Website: lowes
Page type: billing-address
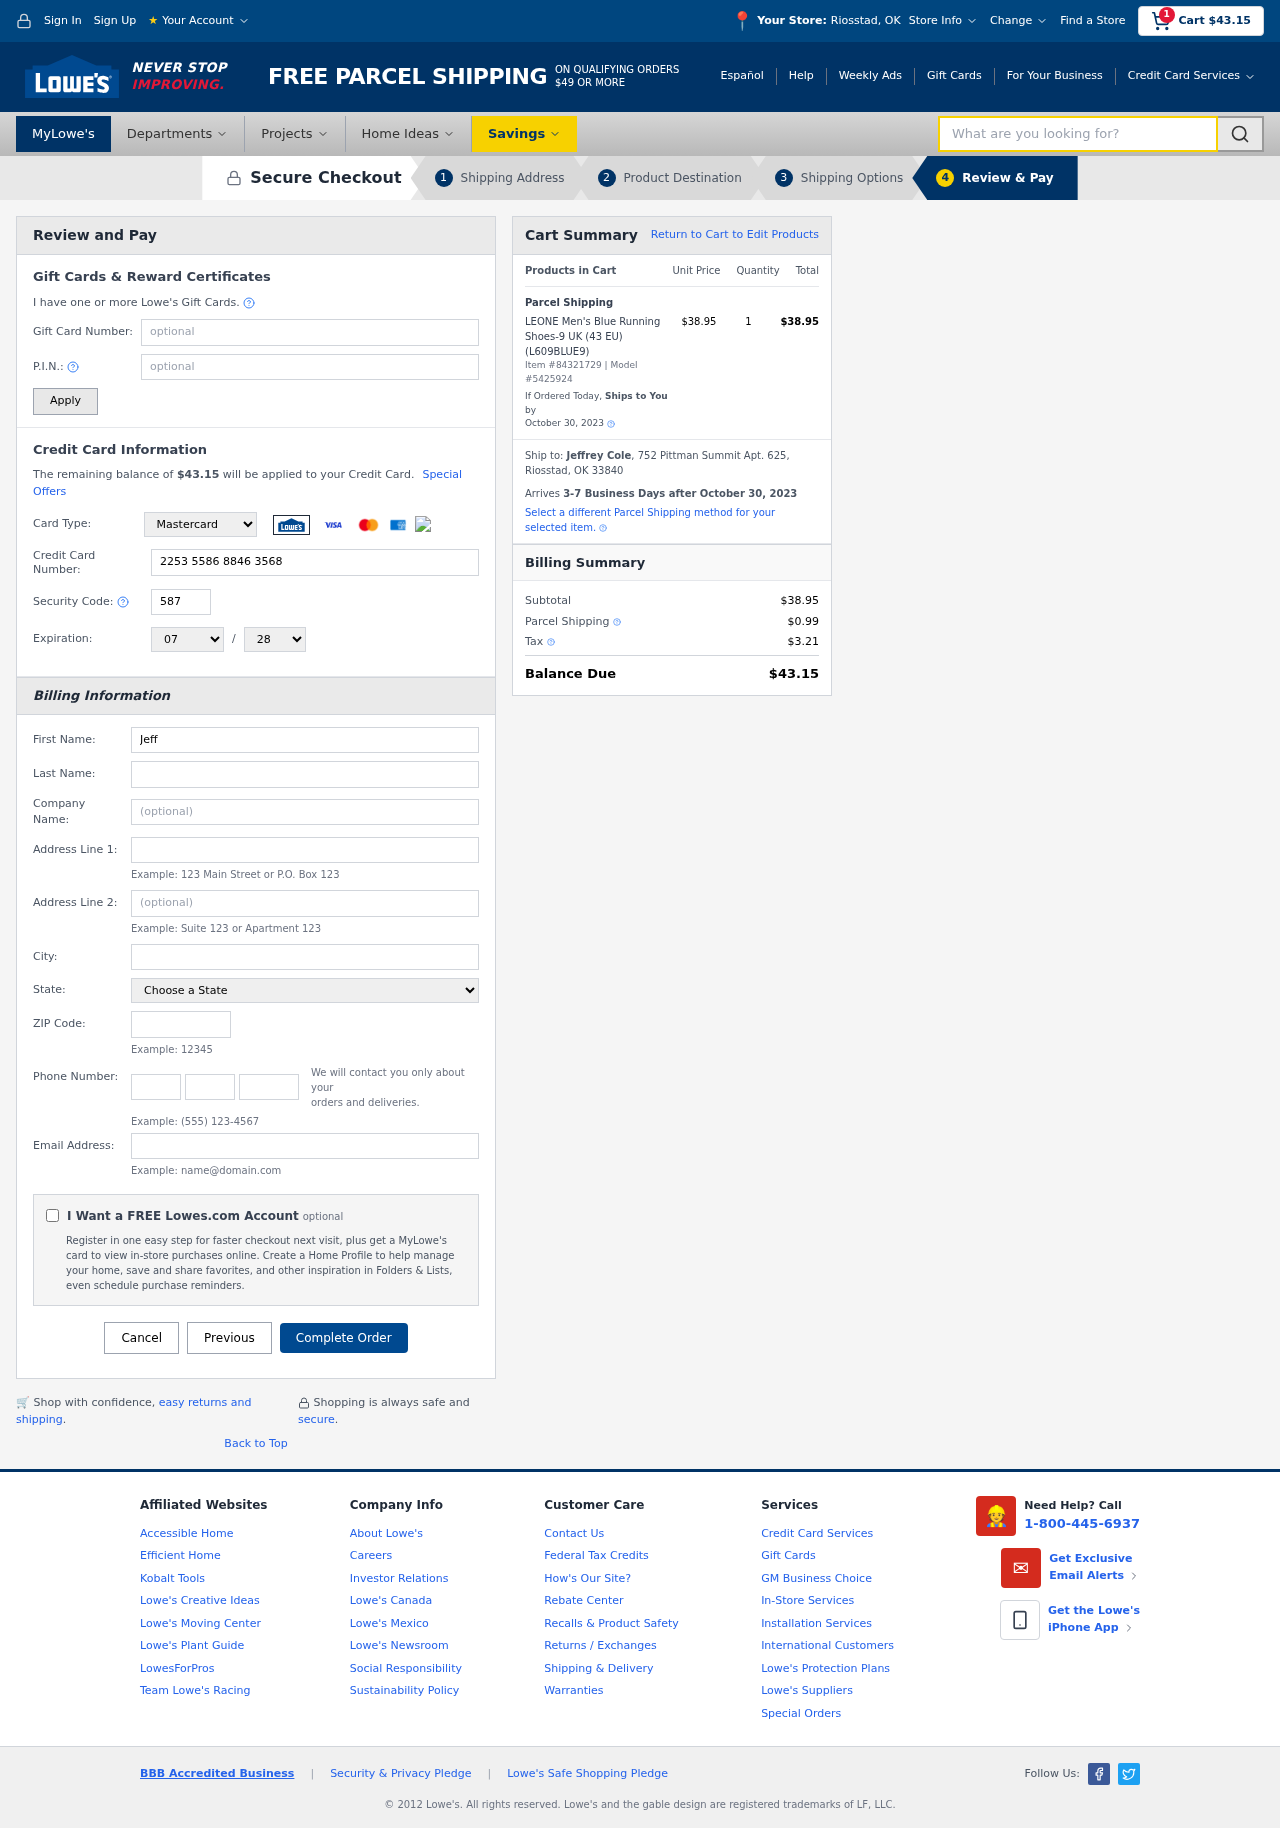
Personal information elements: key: PII_CARD_CVV
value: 587
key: PII_CARD_EXPIRY_MONTH
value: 07
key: PII_CARD_EXPIRY_YEAR
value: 28
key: PII_CARD_NUMBER
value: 2253 5586 8846 3568
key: PII_CARD_TYPE
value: Mastercard
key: PII_CITY
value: Riosstad
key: PII_CITY_STATE
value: Riosstad, OK
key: PII_COMPANY
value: Wong-Aguilar
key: PII_EMAIL
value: jeffrey.cole@hotmail.com
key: PII_FIRSTNAME
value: Jeffrey
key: PII_FULLNAME
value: Jeffrey Cole
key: PII_LASTNAME
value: Cole
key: PII_PHONE_AREA
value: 339
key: PII_PHONE_PREFIX
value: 925
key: PII_PHONE_SUFFIX
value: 8556
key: PII_POSTCODE
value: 33840
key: PII_STATE
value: Oklahoma
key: PII_STREET
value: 752 Pittman Summit Apt. 625
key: PII_STREET2
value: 5227 Mark Villages Suite 137
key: PII_CITY_STATE_ZIP
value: Riosstad, OK 33840
Product elements: key: PRODUCT1_NAME
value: LEONE Men's Blue Running Shoes-9 UK (43 EU) (L609BLUE9)
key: PRODUCT1_PRICE
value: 38.95
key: PRODUCT1_QUANTITY
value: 1
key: PRODUCT_ITEM_NUMBER
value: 84321729
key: PRODUCT_MODEL_NUMBER
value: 5425924
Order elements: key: ORDER_SUBTOTAL
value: $43.15
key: ORDER_TOTAL
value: $43.15
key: ORDER_SHIPPING_DATE
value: October 30, 2023
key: ORDER_SUBTOTAL
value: $38.95
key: ORDER_DELIVERY_DATE
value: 3-7 Business Days after October 30, 2023
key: ORDER_SHIPPING_DATE2
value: October 30, 2023
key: ORDER_SUBTOTAL2
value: $38.95
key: ORDER_SHIPPING_COST
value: $0.99
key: ORDER_TAX
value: $3.21
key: ORDER_TOTAL2
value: $43.15
Search elements: key: HEADER_SEARCH
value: What are you looking for?